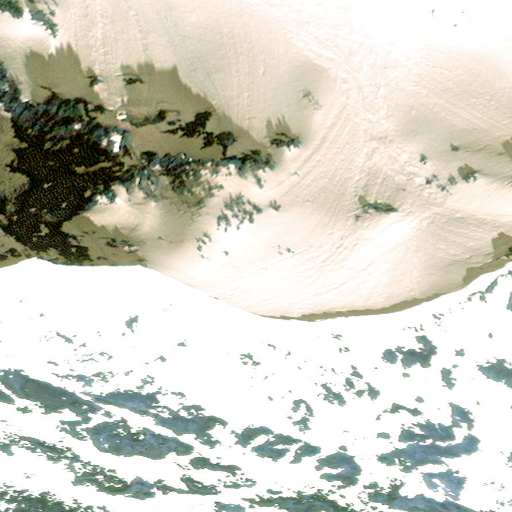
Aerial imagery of mountain in Alaska named Dahlgren Peak containing only unknown